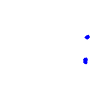
Particle: electron